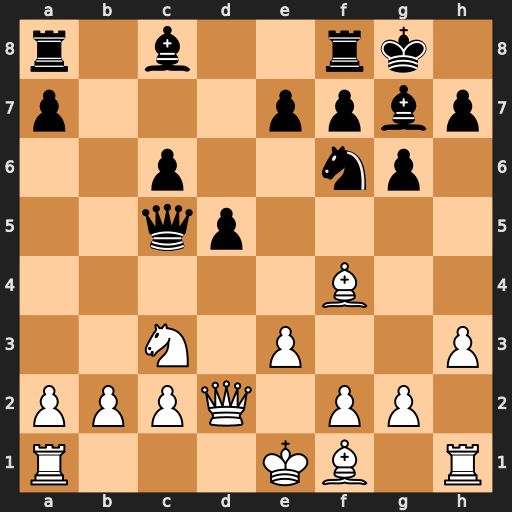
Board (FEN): r1b2rk1/p3ppbp/2p2np1/2qp4/5B2/2N1P2P/PPPQ1PP1/R3KB1R
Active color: w
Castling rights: KQ
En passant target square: -
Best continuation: Na4 Ne4 Nxc5 Nxd2 Kxd2